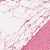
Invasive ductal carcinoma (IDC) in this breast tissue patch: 0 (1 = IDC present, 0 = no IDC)